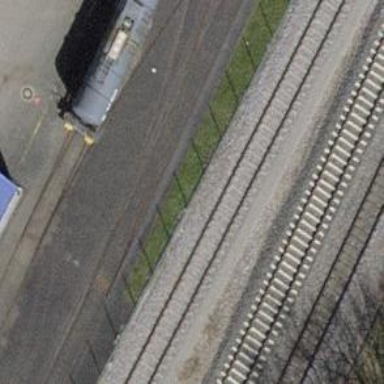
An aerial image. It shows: Railway switch.